Question: I have problem with my player movement on the ground tiles. This is my very first trials with Unity 2D. I am trying to build a simple 2D plattformer.Suddenly the horizontal ground goes vertical and start to roll around [
I think the problem is with the Tilemap Collider 2D but I am not really sure. Here are the scripts I am currently using for the player movement:
public class playerMovement2D : MonoBehaviour
{
'''
protected Rigidbody2D body;
protected Vector2 velocity;
public float jumpVelocity = 20.0f;
float horizontal;
float vertical;
bool isGrounded = false;
public Transform isGroundedChecker;
public float checkGroundRadius;
public LayerMask groundLayer;
public float runSpeed = 10.0f;
public float fallMultiplier = 2.5f;
public float lowJumpMultiplier = 2f;
// Start is called before the first frame update
void Start()
{
body = GetComponent<Rigidbody2D>();
}
// Update is called once per frame
void Update()
{
Move();
Jump();
BetterJump();
CheckIfGrounded();
}
private void Move()
{
horizontal = Input.GetAxisRaw("Horizontal");
float moveBy = horizontal * runSpeed;
body.velocity = new Vector2(moveBy, body.velocity.y);
}
private void Jump()
{
if (Input.GetKeyDown(KeyCode.Space) && isGrounded)
{
body.velocity = new Vector2(jumpVelocity, body.velocity.x);
}
}
void CheckIfGrounded()
{
Collider2D collider = Physics2D.OverlapCircle(isGroundedChecker.position, checkGroundRadius, groundLayer);
if (collider != null)
{
isGrounded = true;
}
else
{
isGrounded = false;
}
}
void BetterJump()
{
if (body.velocity.y < 0)
{
body.velocity += Vector2.up * Physics2D.gravity * (fallMultiplier - 1) * Time.deltaTime;
}
else if (body.velocity.y > 0 && !Input.GetKey(KeyCode.Space))
{
body.velocity += Vector2.up * Physics2D.gravity * (lowJumpMultiplier - 1) * Time.deltaTime;
}
}
'''
}
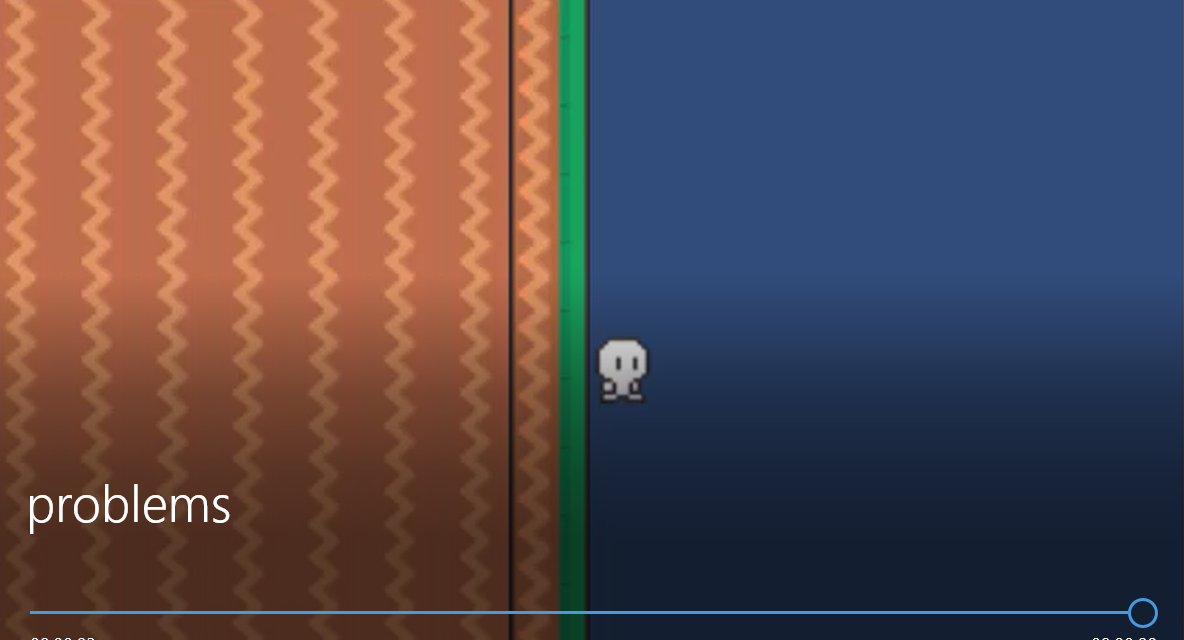
Answer: Have you frozen the rotation in the Rigidbody 2D component? It's listed under constraints.